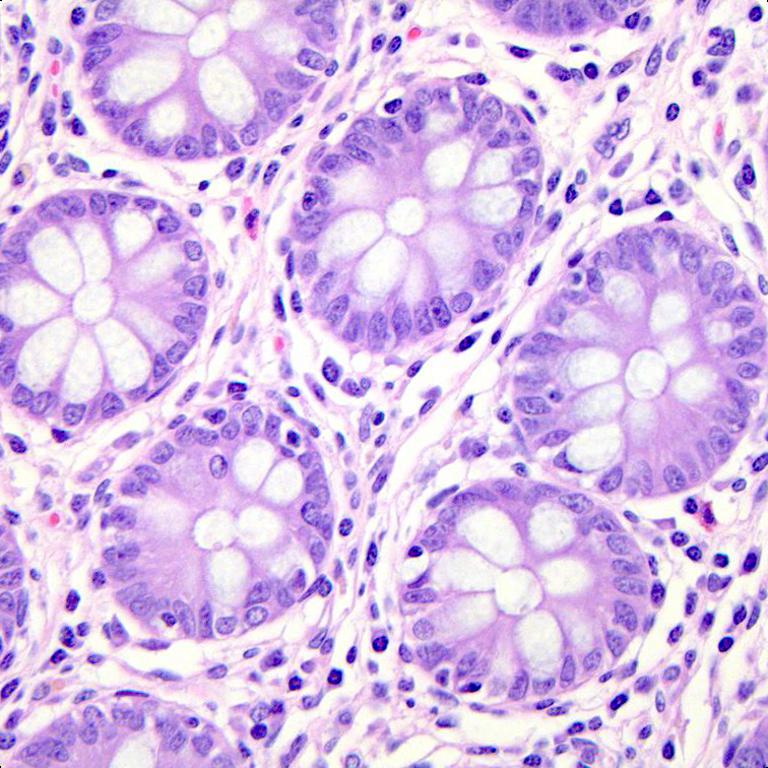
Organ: colon
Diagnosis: benign